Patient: sex F, age 39
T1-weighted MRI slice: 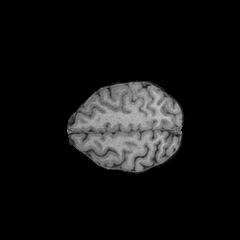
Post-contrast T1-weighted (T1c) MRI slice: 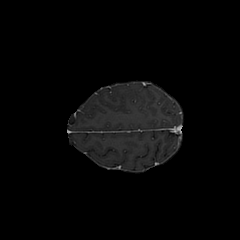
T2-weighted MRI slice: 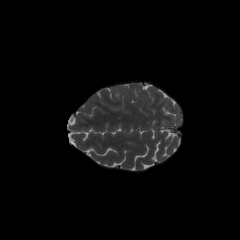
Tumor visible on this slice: yes
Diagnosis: Astrocytoma, IDH-mutant
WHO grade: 2